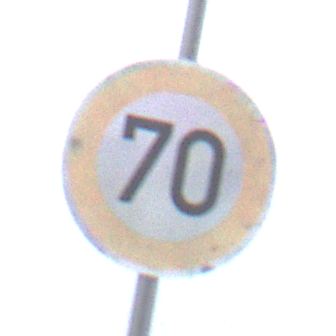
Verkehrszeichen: Geschwindigkeit70
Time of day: MorningAfternoon
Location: Outdoor (Suburban)
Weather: Overcast
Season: NotSpecified
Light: Natural